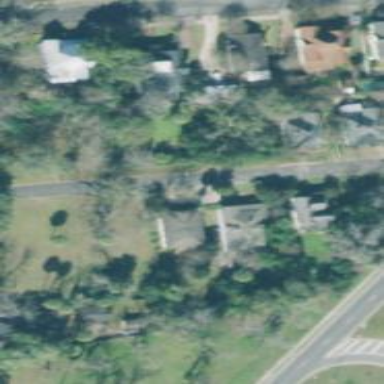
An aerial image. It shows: Park located in historic district.